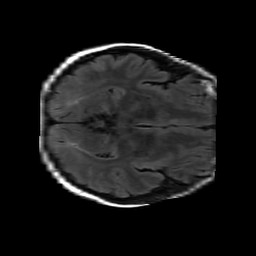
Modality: FLAIR
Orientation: axial
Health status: ill
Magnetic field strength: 3 T